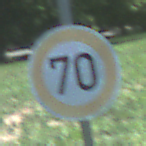
Verkehrszeichen: Geschwindigkeit70
Umgebung: Outdoor, Nature
Tageszeit: Midday
Wetter: Clear
Licht: Natural
Jahreszeit: Summer
Kontrast: HighContrast